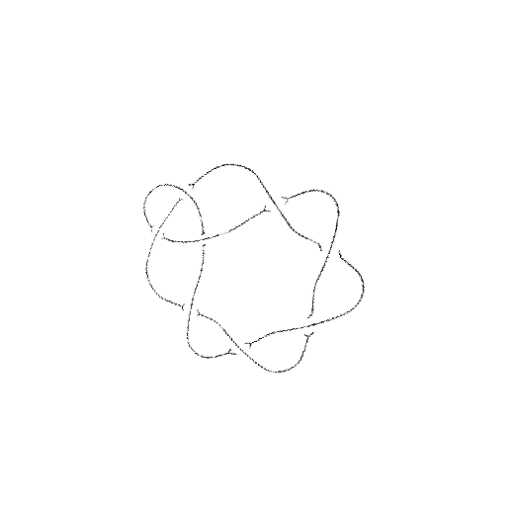
Crossing number: 8